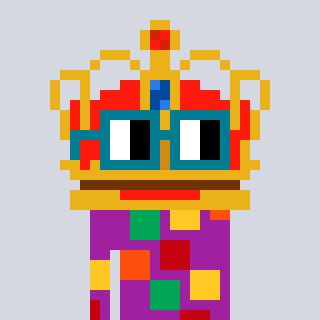
a pixel art character with square dark green glasses, a crown-shaped head and a magenta-colored body on a cool background